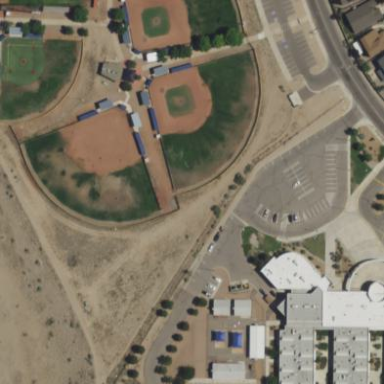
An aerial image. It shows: Baseball pitch for leisure land.